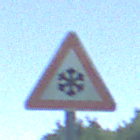
Verkehrszeichen: SchneeOderEisglaette
Umgebung: Outdoor, Nature
Tageszeit: Midday
Wetter: Clear
Licht: Natural
Jahreszeit: Summer
Kontrast: HighContrast